Question: Android provides the 'SlidingDrawer' by default looks like below image -
<URL>
Can we customize this 'SlidingDrawer' looks like semi-circle type with buttons included. For, example take a look at below image -

Anyone done the 'SlidingDrawer' like above one. I've googled it. Didn't get any nice solution for this. Anyone has idea/example blog for this?
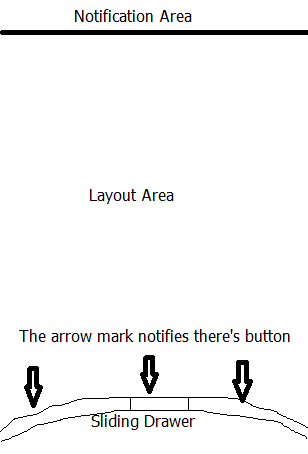
Answer: Thanks for 'RelativeLayout' and 'FrameLayout' These layouts makes my requirement comportable with what i need. I've done like below steps -
- First, i've splitted the full image into three pieces. And, merge these images with 'FrameLayout' And, gave 'onclickListner' to my center of image(Because, it was contain that arrow marks up/down)- And, i've used the 'Animation' for just to open that View as 'SlidingDrawer'
These steps helps me lot.